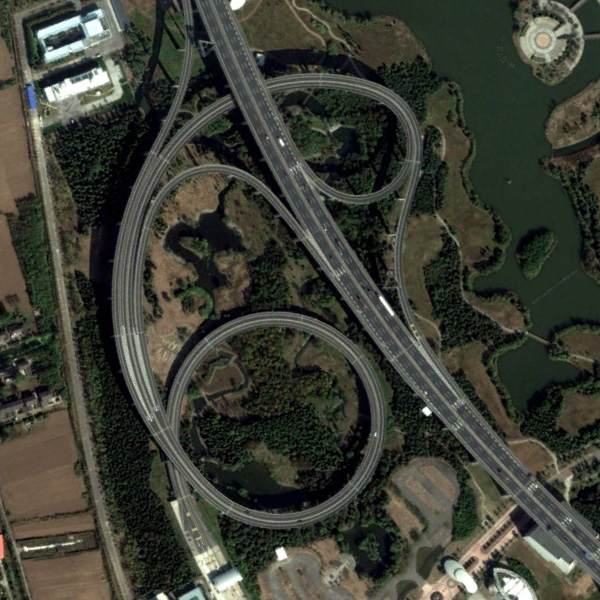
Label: Viaduct